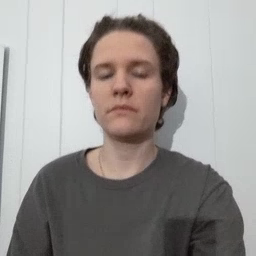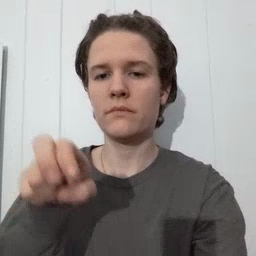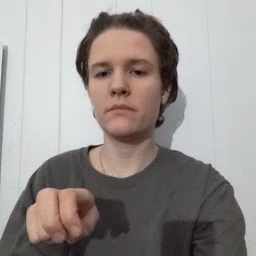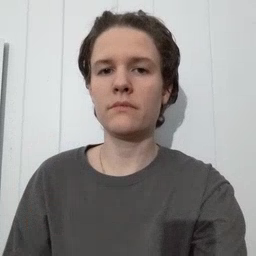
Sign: chair